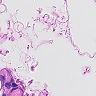
Metastatic tissue present: no